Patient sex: M
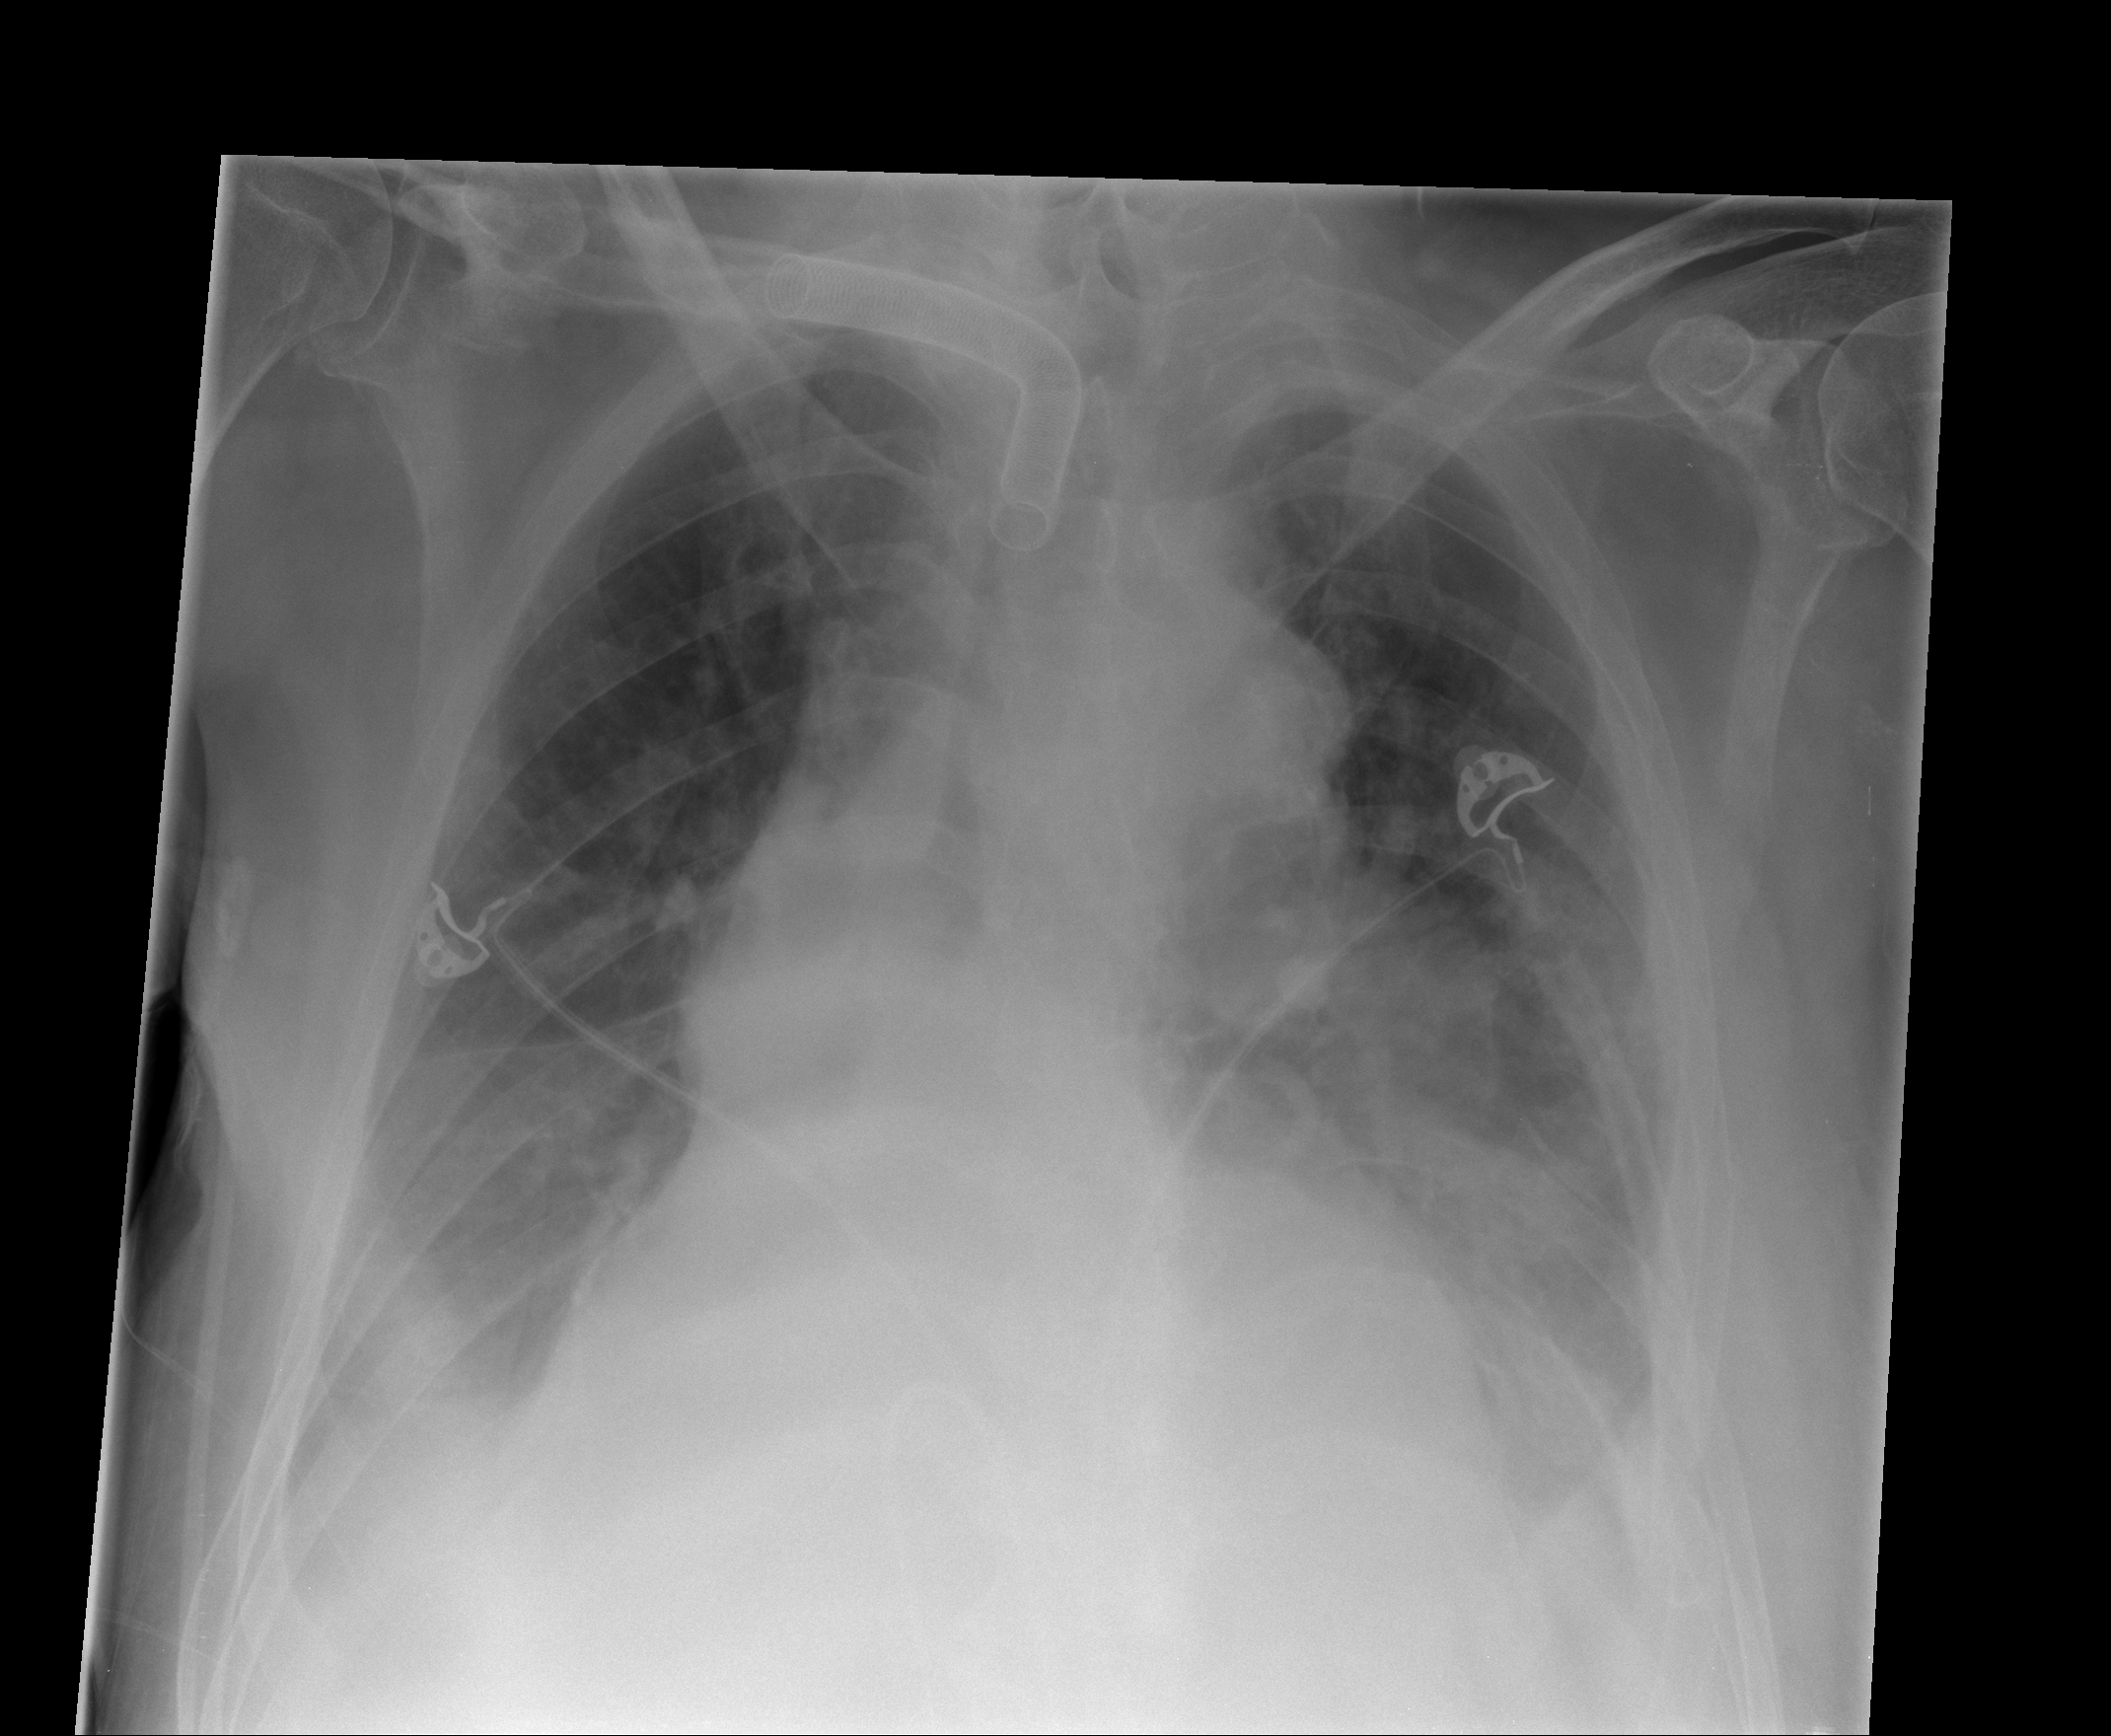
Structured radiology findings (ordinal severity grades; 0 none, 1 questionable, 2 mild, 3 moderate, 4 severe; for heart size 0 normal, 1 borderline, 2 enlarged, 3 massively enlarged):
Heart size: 2
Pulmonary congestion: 0
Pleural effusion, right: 2
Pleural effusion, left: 3
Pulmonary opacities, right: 2
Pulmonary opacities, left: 2
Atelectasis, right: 2
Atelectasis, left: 2